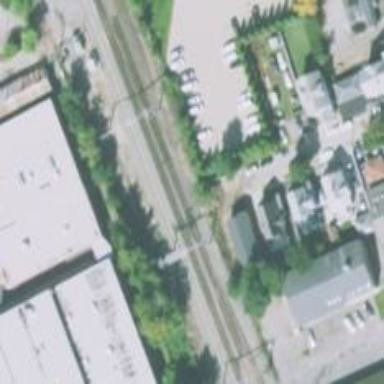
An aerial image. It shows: Railway with electrified contact lines.